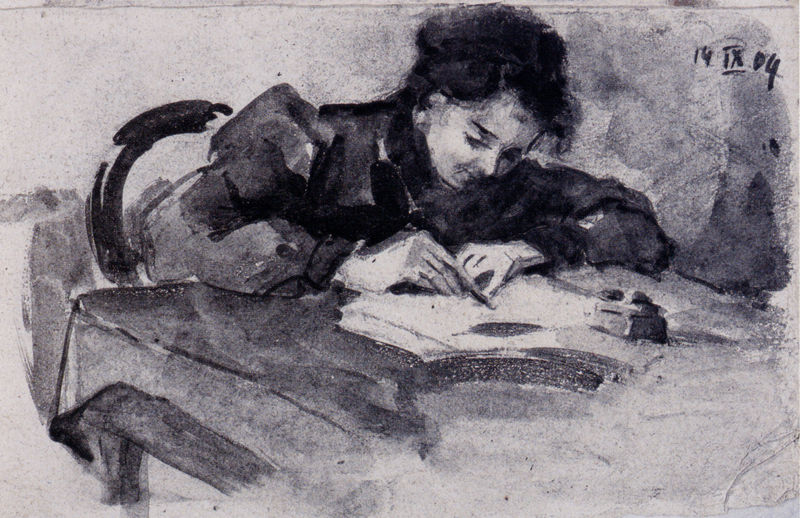
Titel: Annette von Eckhardt am Schreibtisch
Künstler: Franz Marc
Standort: Nürnberg.
Institution: Germanisches Nationalmuseum
Schlagwörter: dunkel, feder, hand, kopf, mann, schatten, weiß, aquarell, menschen, mädchen, sitzen, bunt, degas, finger, frau, frisur, grau, haar, hell, kleid, kreide, licht, mund, nase, schwarz, skizze, stuhl, stützen, tisch, zeichnung, zimmer, blick, dame, tuch, jung, arme, augen, bluse, gesicht, mensch, ärmel, bild, bildnis, hände, portrait, porträt, rückenlehne, signatur, tischbein, tischdecke, tischtuch, auge, haare, sitzend, augenbrauen, brustbild, gebeugt, lippen, puffärmel, schultern, rund, dutt, schrift, papier, ruhe, schreibtisch, lehne, bogen, studie, farbe, grafik, graphik, wasserfarbe, brauen, datum, lesen, stuhllehne, malerin, mimik, lciht, konzentriert, junge, wimpern, konzentration, kante, laviert, tusche, knabe, buch, linie, kohle, lithographie, schwarz weiss, schraffur, selbstbildnis, wässrig, fass, künstlerin, malen, tischplatte, stift, tinte, original, heft, halbprofil, zeichnen, brief, schreiben, schwart, impresionismus, abgewendet, oktober, september, reflex, tintenfass, schreibt, block, kanten, rundung, auflehnen, lavierung, schriftstellerin, notiz, notizen, schreibend, malt, malend, handrücken, zeichnend, aufgelehnt, datiert, freau, lavierend, melt, notieren, schreibende, schreiberin, schriben, tushce, zeichnerin, flugel, lesende frau, 19. jahrhundert, 14, aquarellearell, 04, ink, schreibende frau, gottfried benn, lesson